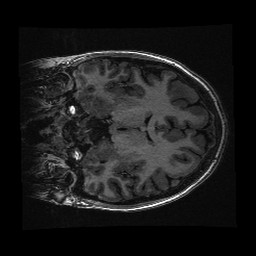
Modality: T1w
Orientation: coronal
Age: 21
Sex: female
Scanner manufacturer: ge
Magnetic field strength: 3 T
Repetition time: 0.008848 s
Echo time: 0.003544 s